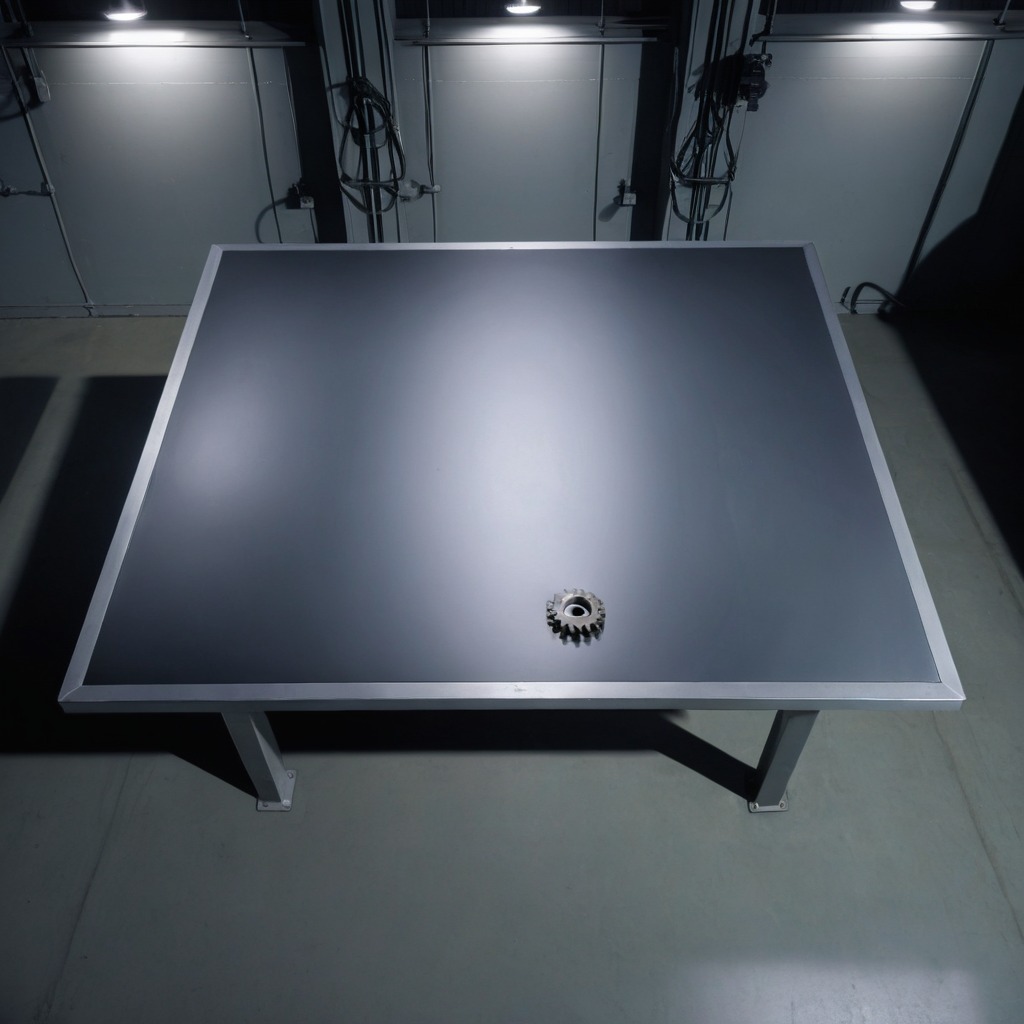
A steel gear with teeth is lying on the tabletop.